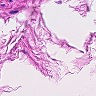
Metastatic tissue present: no